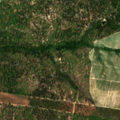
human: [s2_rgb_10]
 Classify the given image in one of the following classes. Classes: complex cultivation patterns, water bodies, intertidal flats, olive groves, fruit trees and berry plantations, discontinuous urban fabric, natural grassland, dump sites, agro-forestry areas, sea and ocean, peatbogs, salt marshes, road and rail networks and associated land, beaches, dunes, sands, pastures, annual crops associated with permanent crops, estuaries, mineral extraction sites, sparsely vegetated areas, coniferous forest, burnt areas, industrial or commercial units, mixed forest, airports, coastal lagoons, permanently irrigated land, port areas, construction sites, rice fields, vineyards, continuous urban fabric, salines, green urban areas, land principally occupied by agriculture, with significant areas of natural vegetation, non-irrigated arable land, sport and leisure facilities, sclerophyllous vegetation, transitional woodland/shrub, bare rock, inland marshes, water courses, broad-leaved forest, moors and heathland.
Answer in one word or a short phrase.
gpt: continuous urban fabric